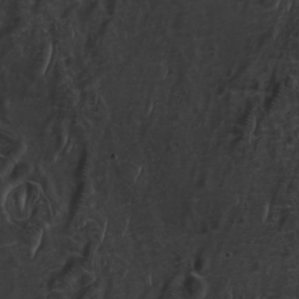
Label: non_frost